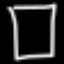
Label: square